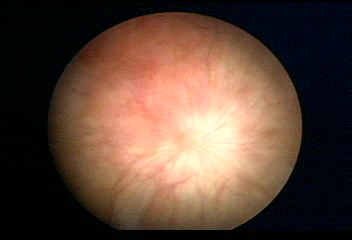
Modality: WLC
Class: Anatomical landmarks
Subclass: ResectionScar
Bladder cancer association: No
Annotated structures: Resection scar